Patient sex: F
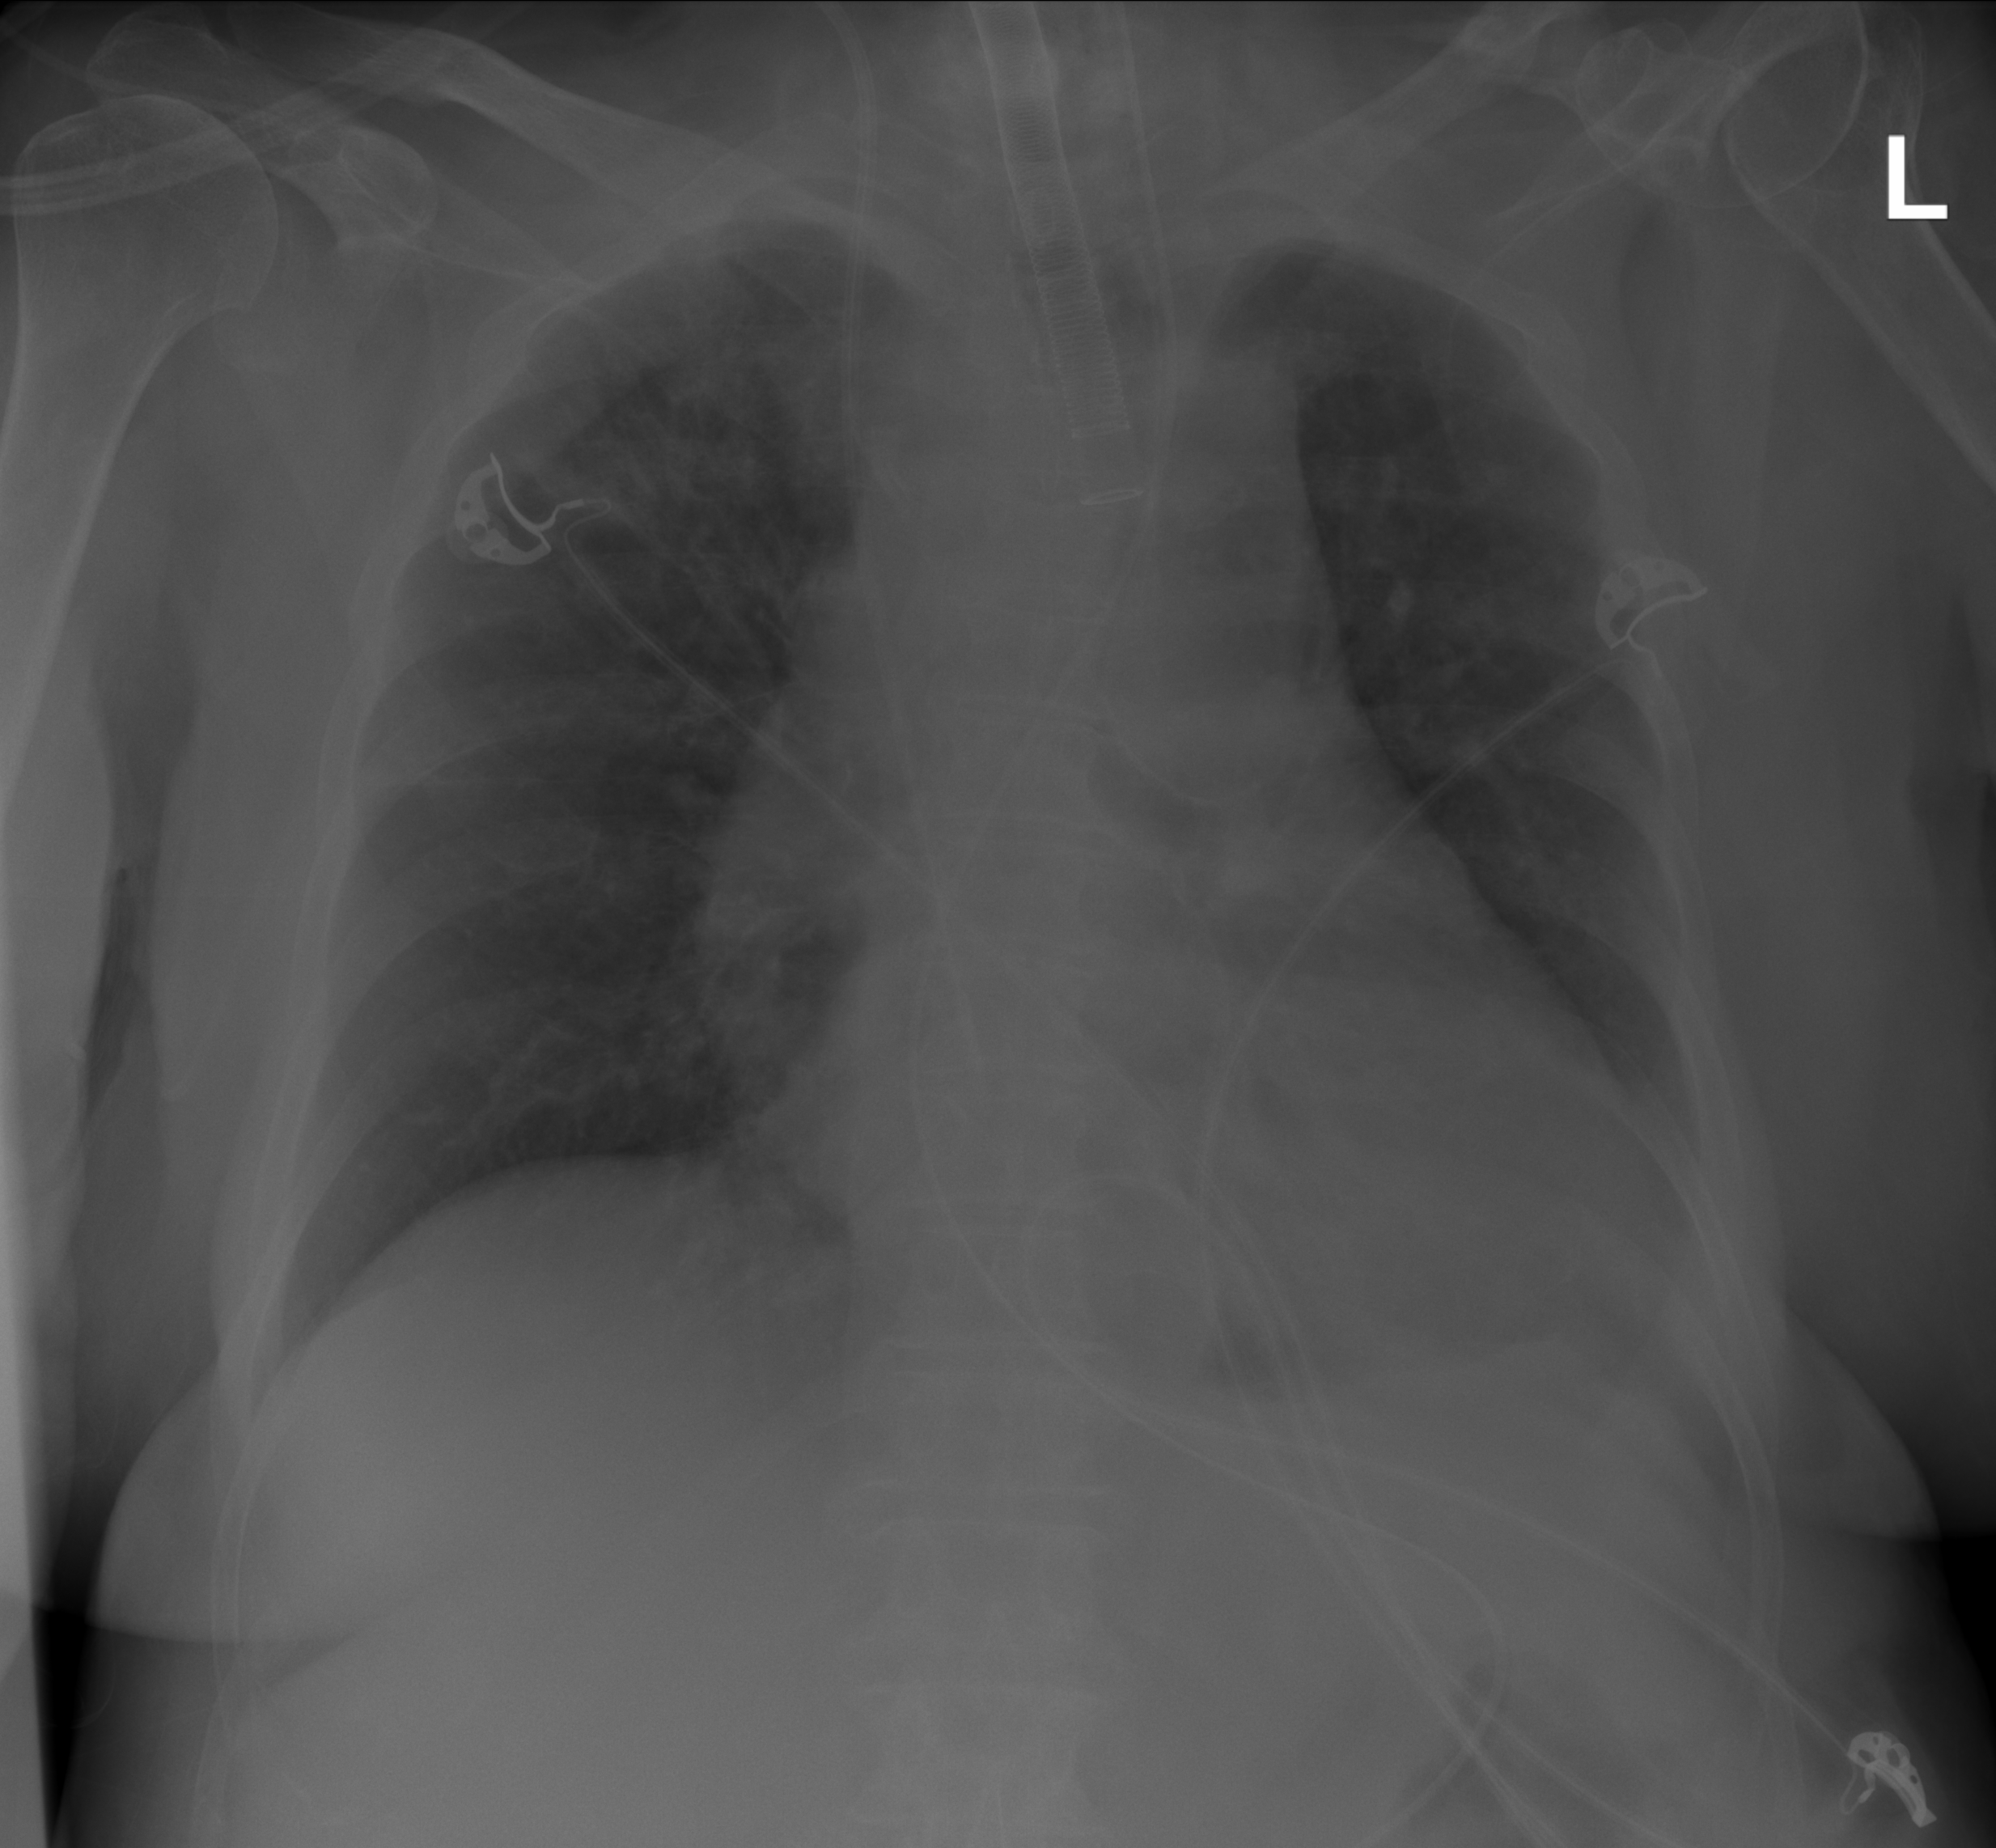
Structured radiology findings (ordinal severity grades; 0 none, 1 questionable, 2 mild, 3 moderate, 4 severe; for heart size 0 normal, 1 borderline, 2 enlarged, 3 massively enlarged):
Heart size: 2
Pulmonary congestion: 0
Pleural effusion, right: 0
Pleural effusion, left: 0
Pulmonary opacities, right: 0
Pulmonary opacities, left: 0
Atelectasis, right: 0
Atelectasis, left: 2